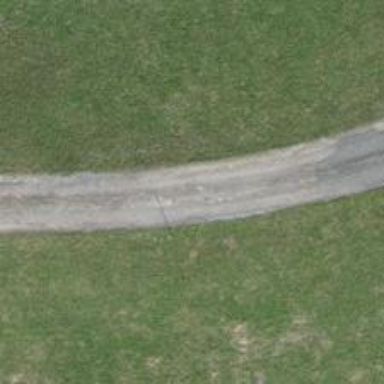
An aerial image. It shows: Paved track with grade 1 tracktype.